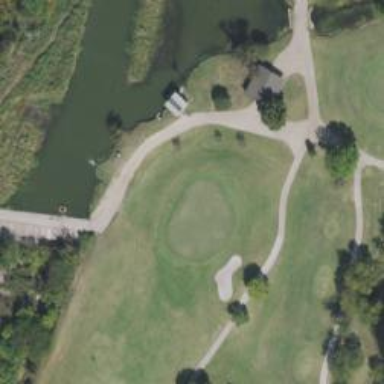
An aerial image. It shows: View of golf hole.